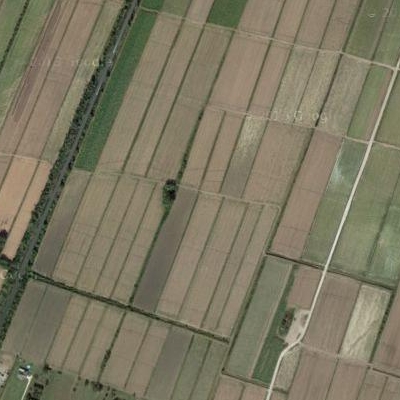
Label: Field